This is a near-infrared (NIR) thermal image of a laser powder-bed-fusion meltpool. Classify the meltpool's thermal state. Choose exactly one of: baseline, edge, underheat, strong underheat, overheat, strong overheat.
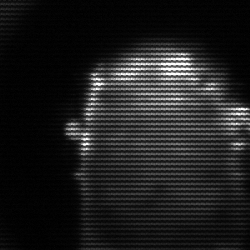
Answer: baseline